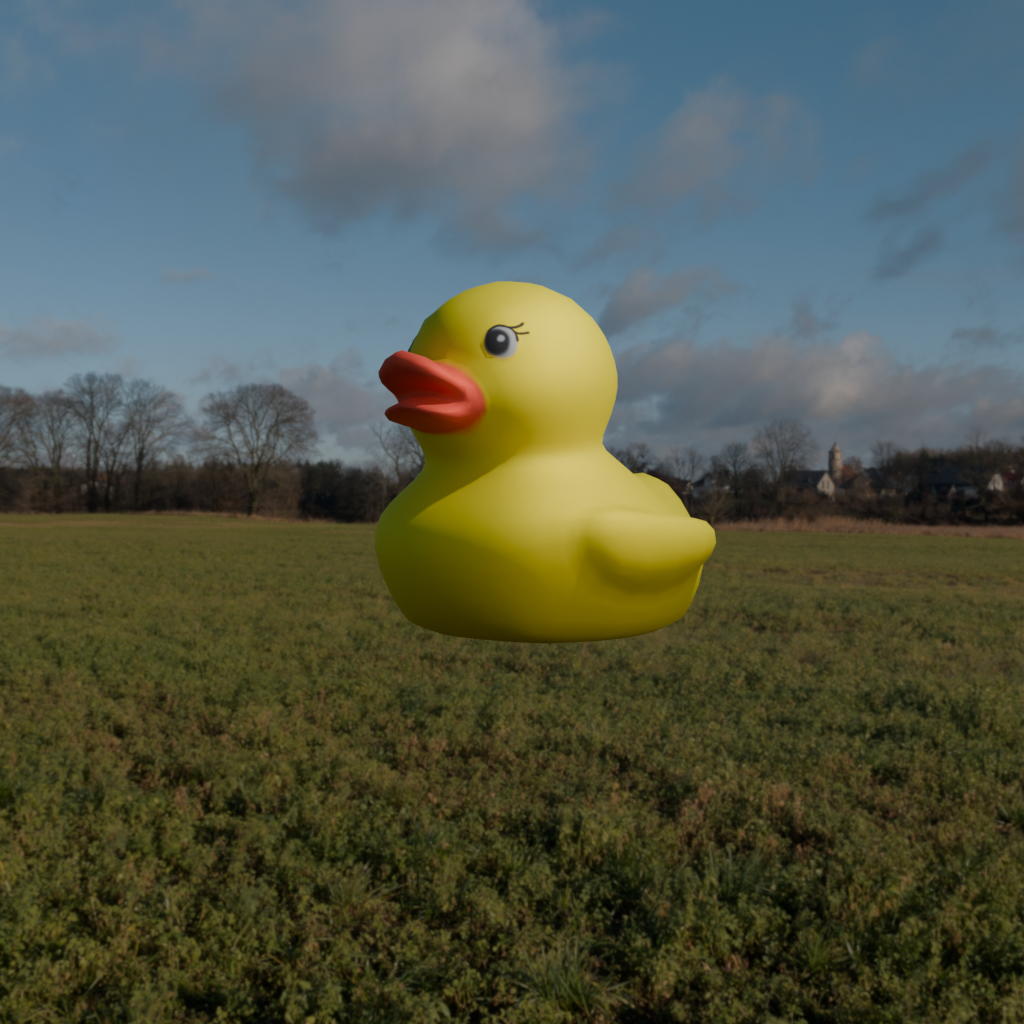
an image of a yellow rubber duck seen from <front_left> in a green field illuminated by the sun with a clear sky.